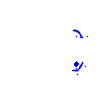
Particle: kaon